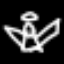
Label: angel